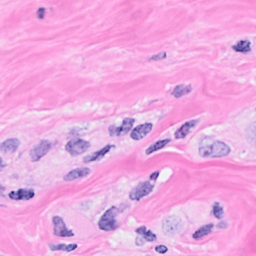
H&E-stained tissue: Breast